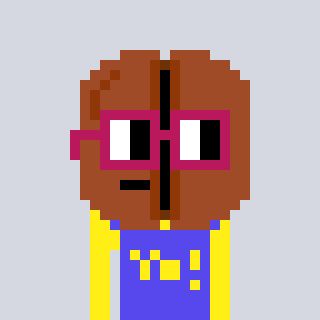
a pixel art character with square dark red glasses, a coffeebean-shaped head and a computerblue-colored body on a cool background